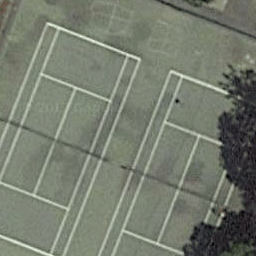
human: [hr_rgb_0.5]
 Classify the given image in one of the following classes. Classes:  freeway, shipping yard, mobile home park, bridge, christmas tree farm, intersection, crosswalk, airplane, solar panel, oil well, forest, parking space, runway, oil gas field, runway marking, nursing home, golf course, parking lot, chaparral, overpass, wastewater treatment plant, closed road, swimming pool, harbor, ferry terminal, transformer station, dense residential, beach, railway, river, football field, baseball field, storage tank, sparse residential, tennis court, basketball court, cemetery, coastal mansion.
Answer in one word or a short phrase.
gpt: tennis court